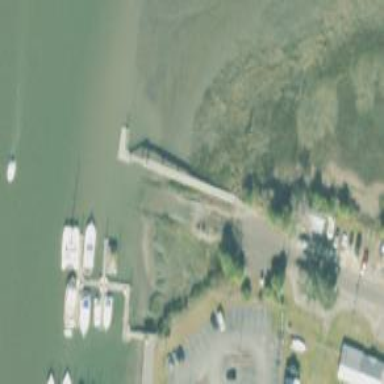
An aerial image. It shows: Slipway on leisure land.